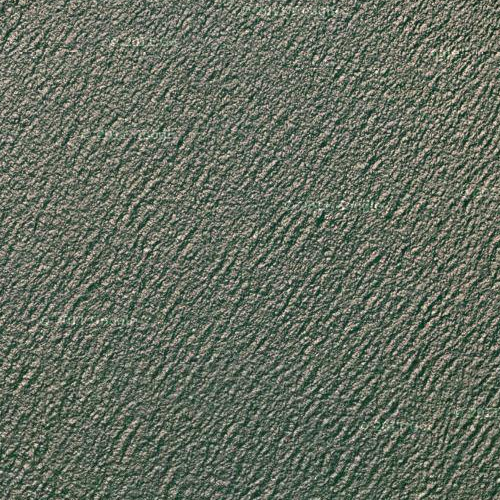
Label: sydney